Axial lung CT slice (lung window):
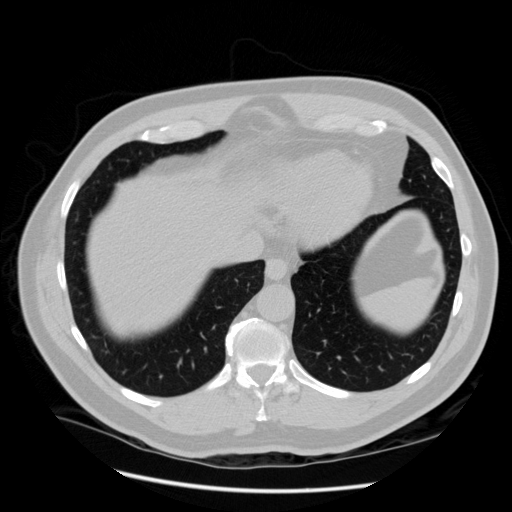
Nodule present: no